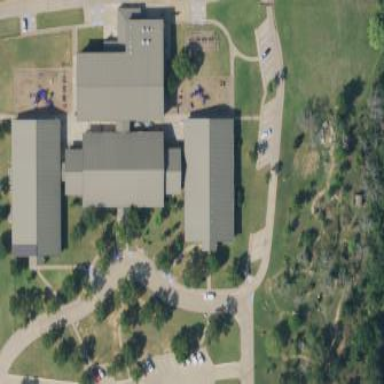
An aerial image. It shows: School building.